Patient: sex M, age 60
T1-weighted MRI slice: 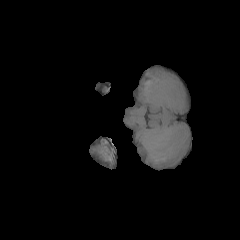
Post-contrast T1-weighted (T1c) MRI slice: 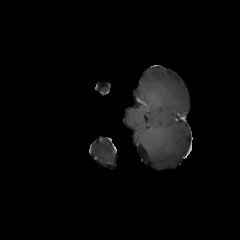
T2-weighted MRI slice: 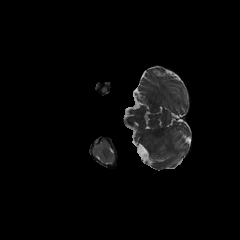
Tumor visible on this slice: no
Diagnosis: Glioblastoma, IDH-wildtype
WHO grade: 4